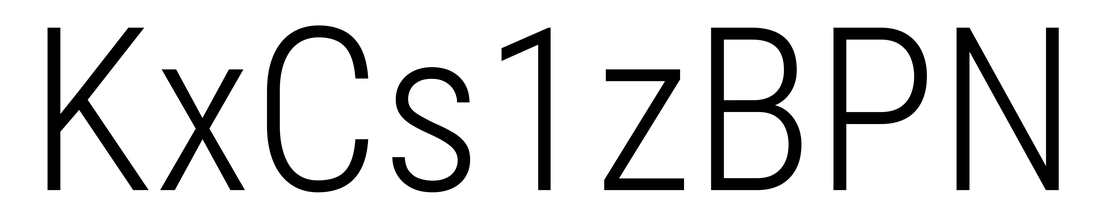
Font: Roboto_Condensed_Light